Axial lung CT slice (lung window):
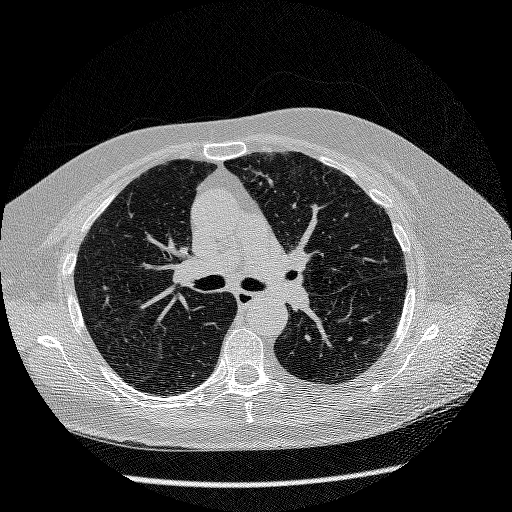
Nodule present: no